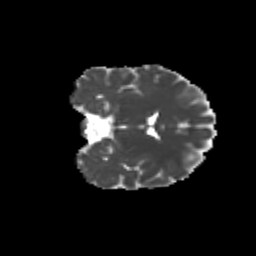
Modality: MD
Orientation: coronal
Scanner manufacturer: siemens
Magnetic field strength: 3 T
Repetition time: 9.2 s
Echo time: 0.084 s